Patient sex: M
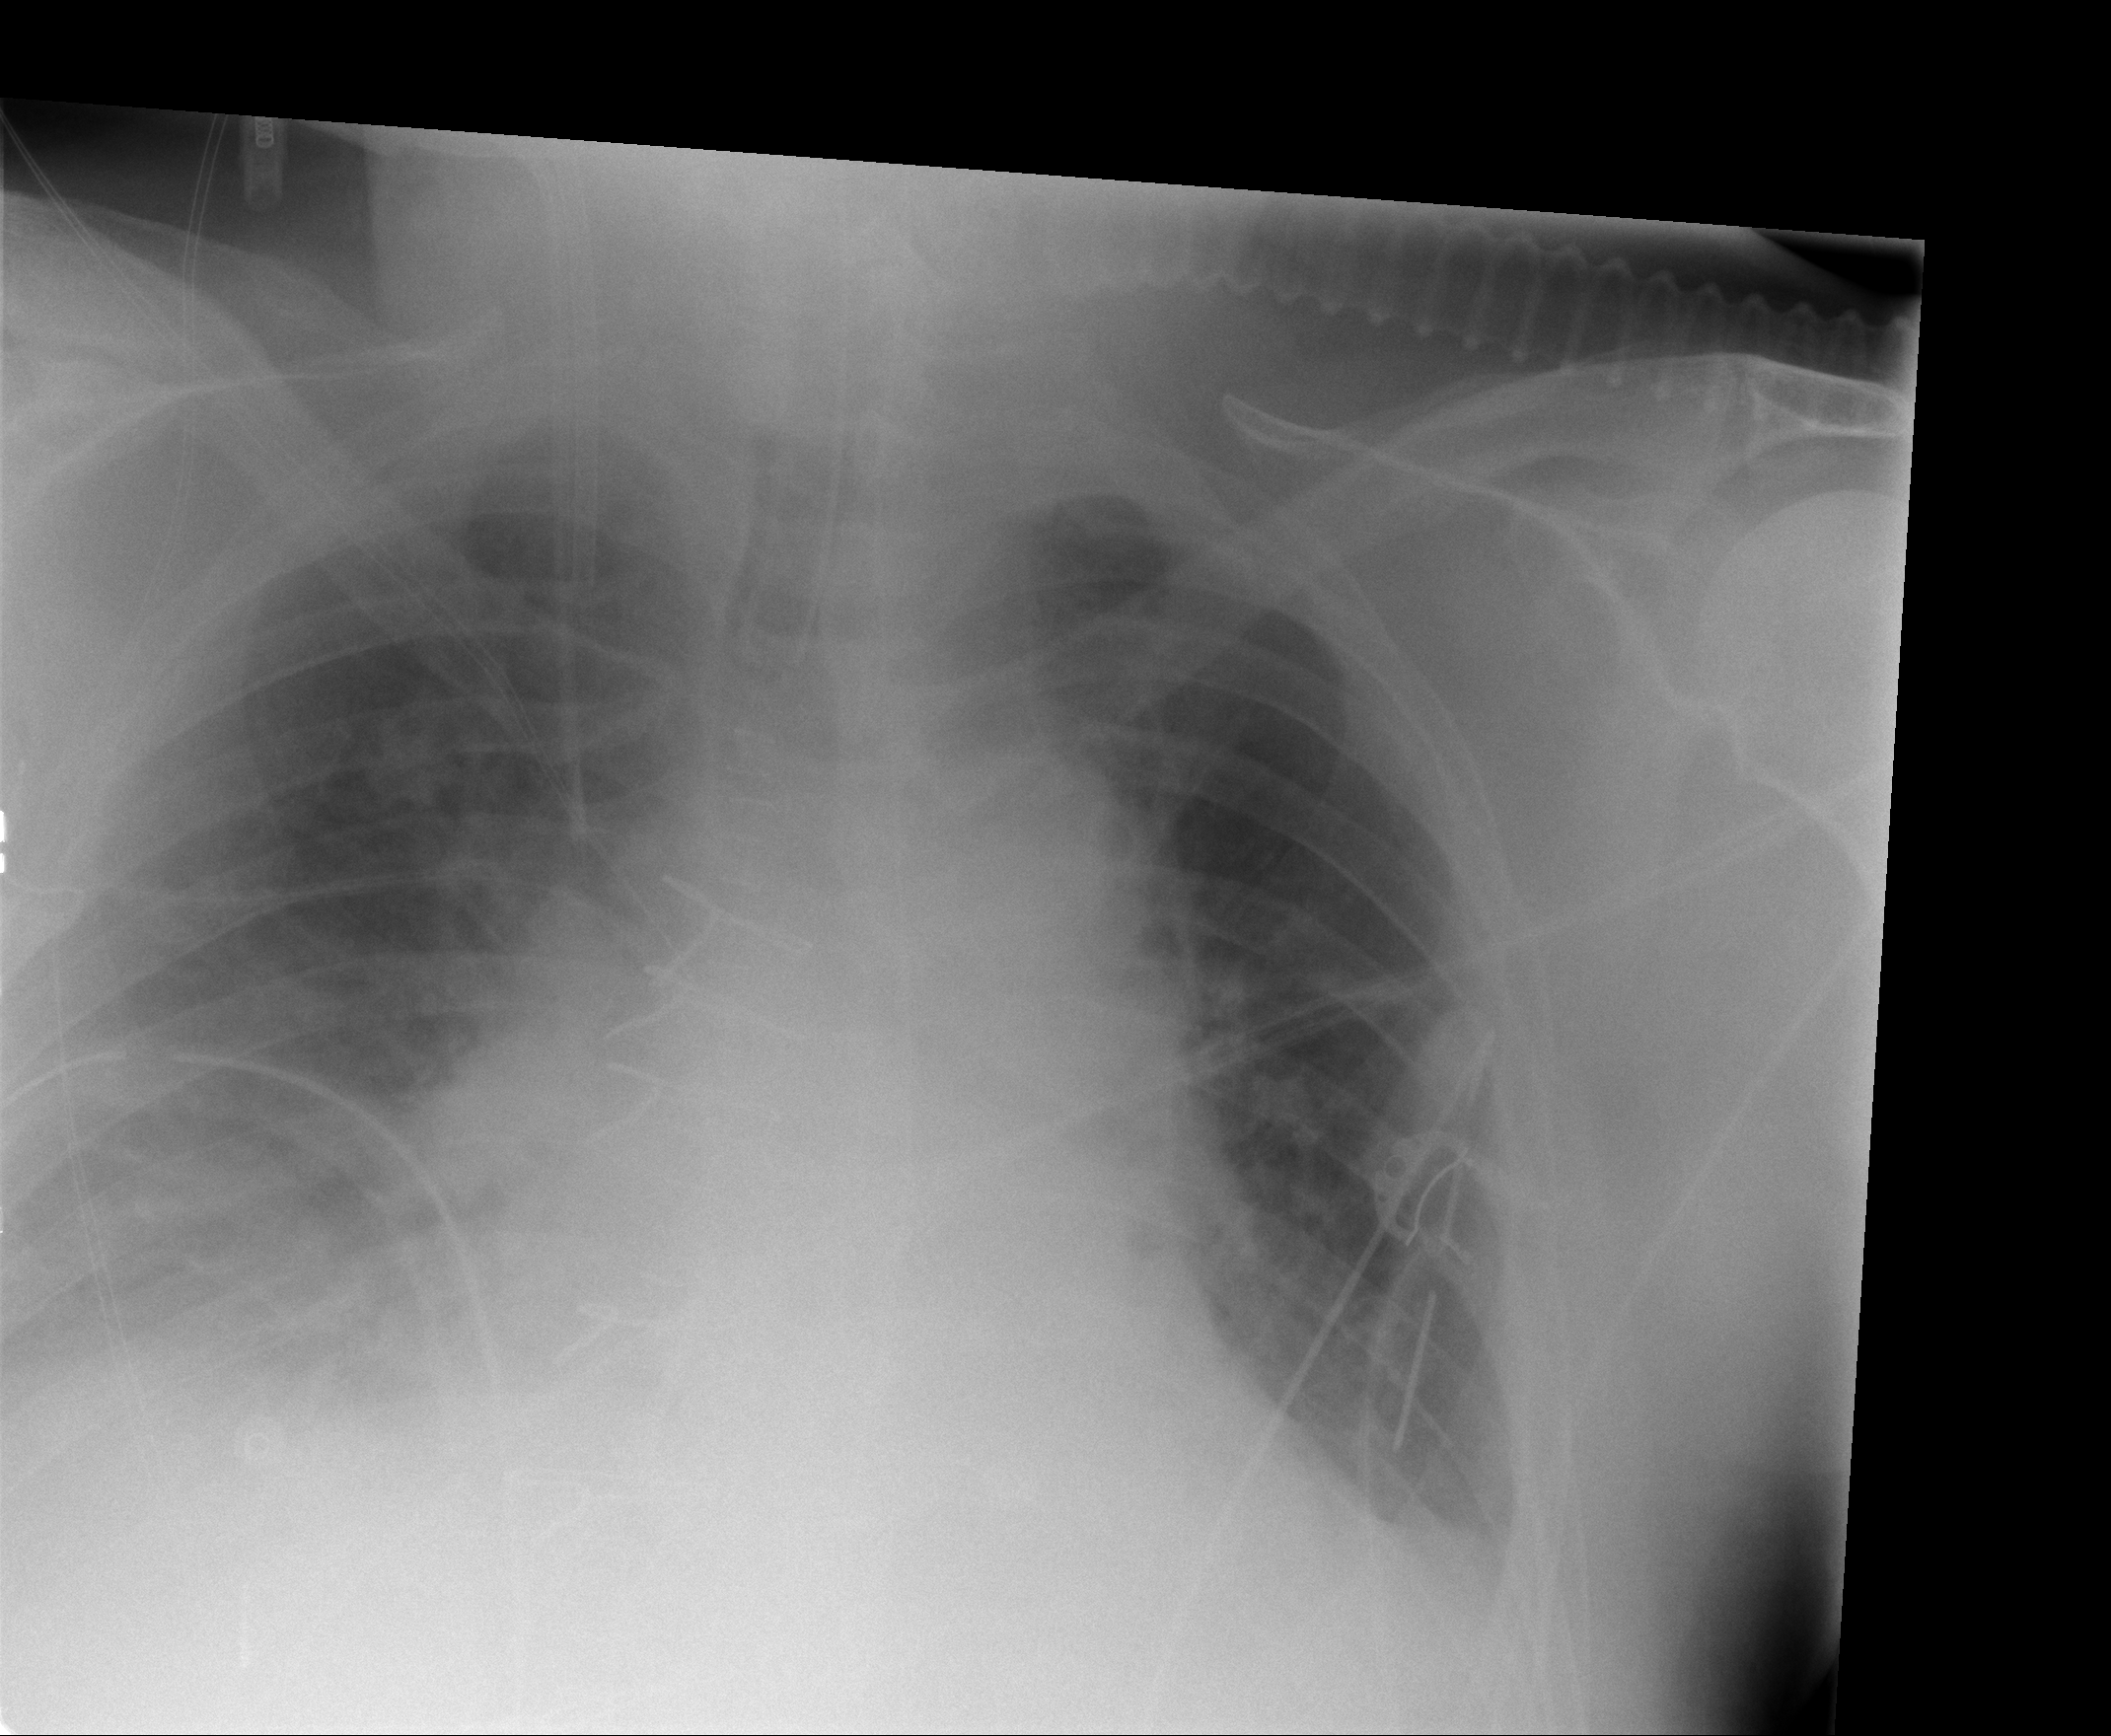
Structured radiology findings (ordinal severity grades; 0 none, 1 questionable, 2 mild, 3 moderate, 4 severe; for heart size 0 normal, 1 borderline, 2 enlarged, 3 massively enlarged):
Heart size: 2
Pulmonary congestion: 2
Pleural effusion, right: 2
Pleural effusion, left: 2
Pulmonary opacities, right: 0
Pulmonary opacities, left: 0
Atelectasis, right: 2
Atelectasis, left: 2